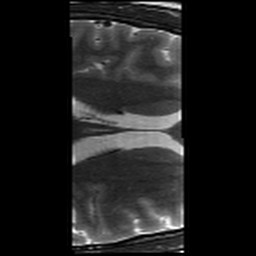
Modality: T2w
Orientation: axial
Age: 22
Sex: male
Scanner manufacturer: siemens
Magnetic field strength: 3 T
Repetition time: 8.02 s
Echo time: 0.08 s